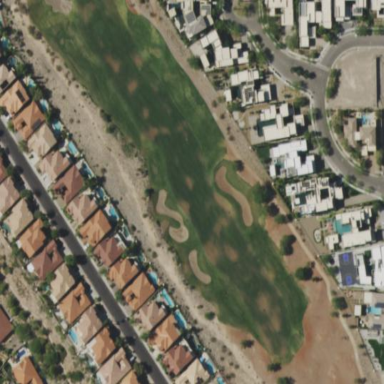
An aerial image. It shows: Area of rough grass used for golf.